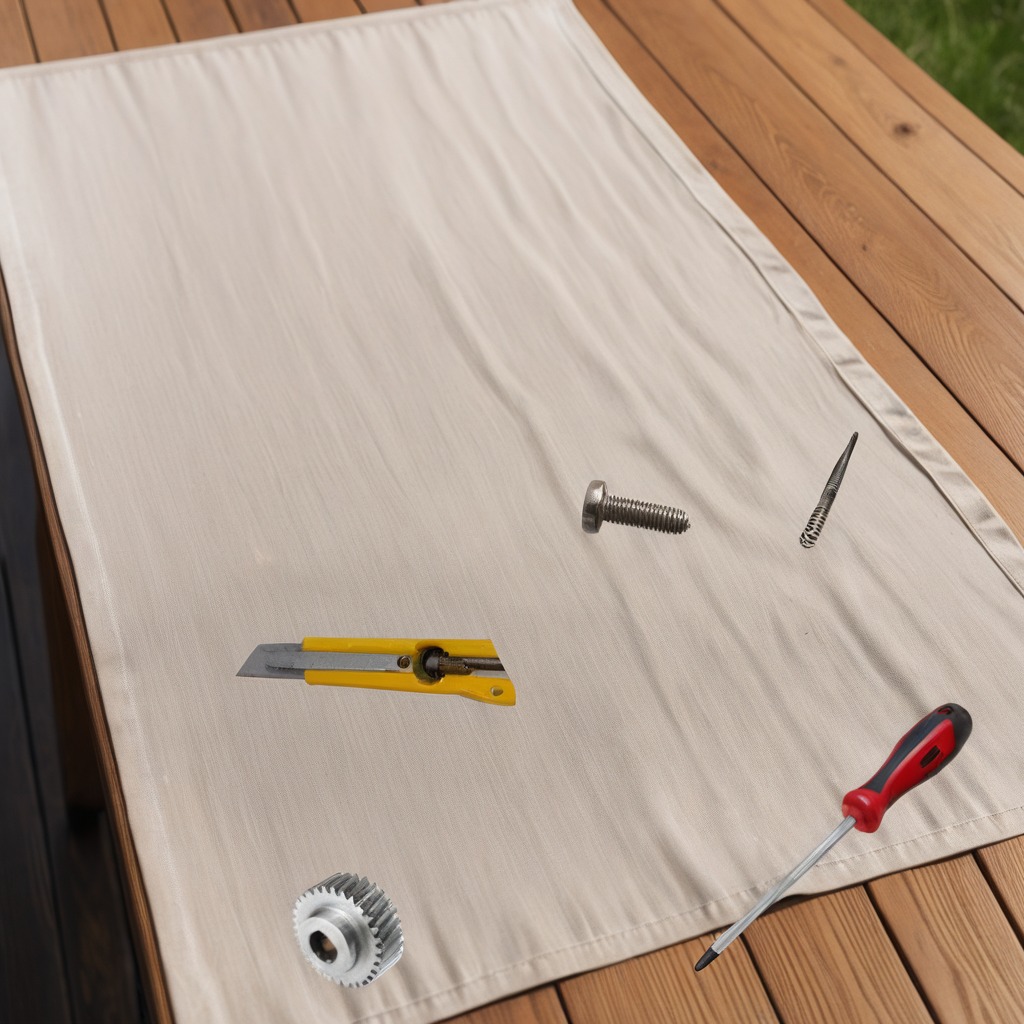
A steel gear with teeth, a utility knife, a metal machine screw, a coiled metal spring, and a screwdriver are lying on the wooden table.